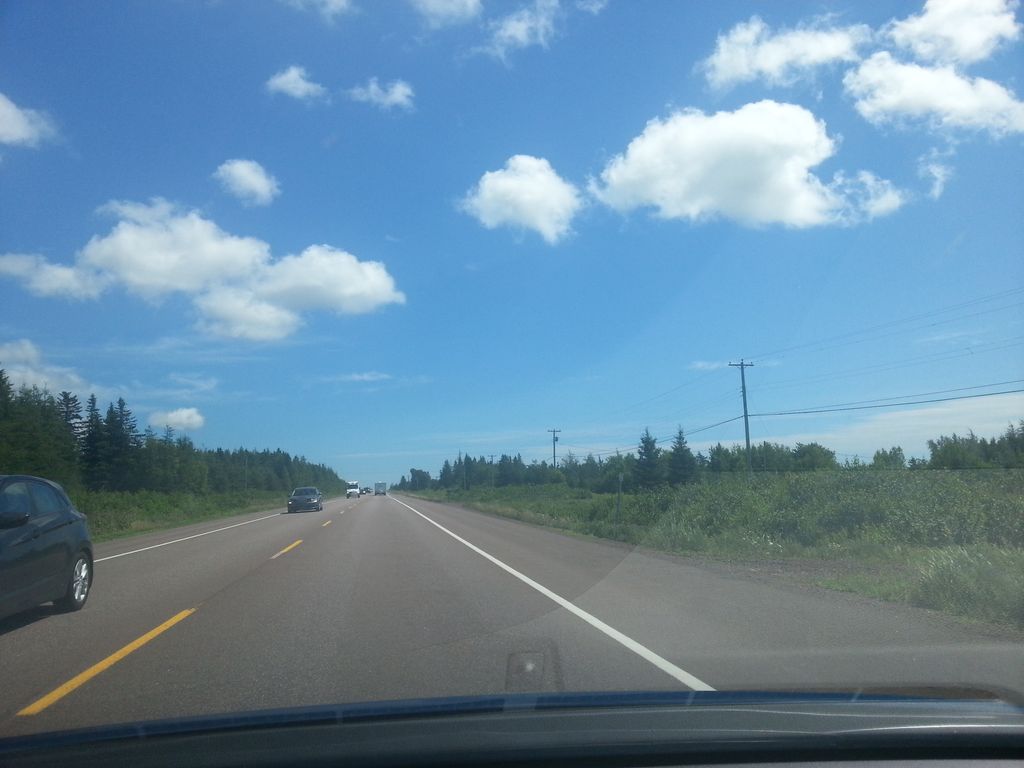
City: charlottetown